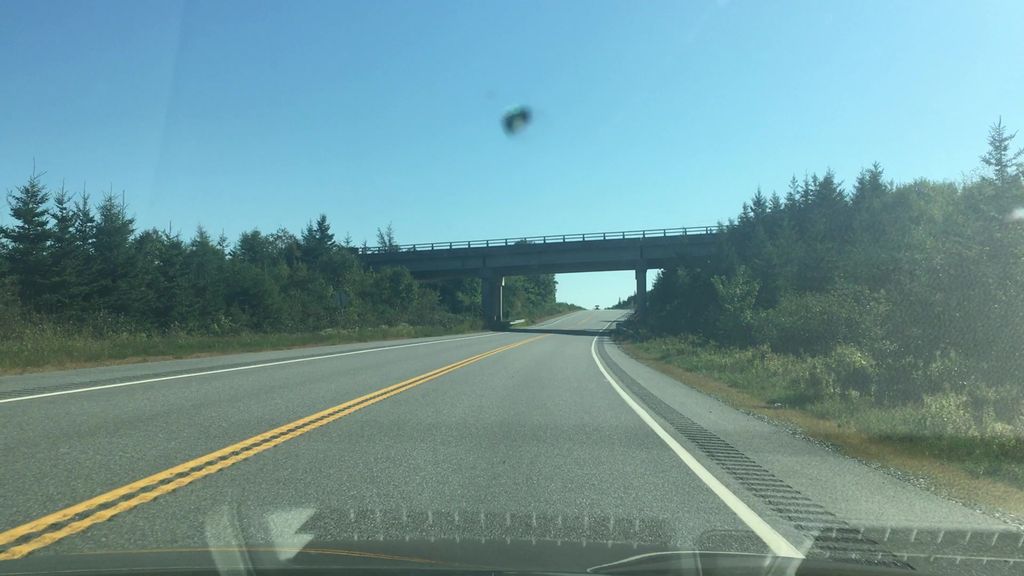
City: halifax